Field crop: maize
Growth stage: 2
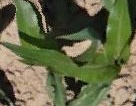
Species: maize